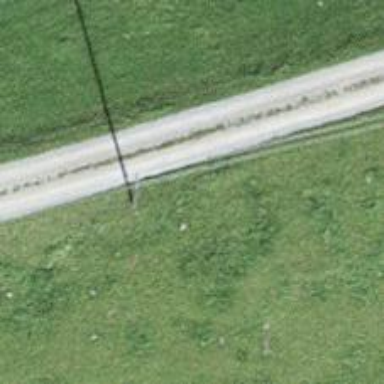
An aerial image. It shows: Minor power line.